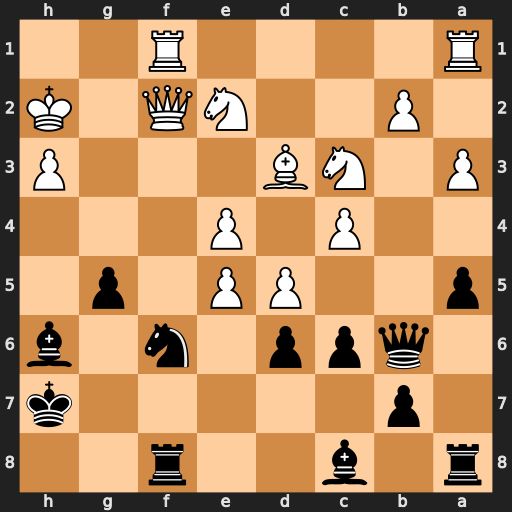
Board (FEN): r1b2r2/1p5k/1qpp1n1b/p2PP1p1/2P1P3/P1NB3P/1P2NQ1K/R4R2
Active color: b
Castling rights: -
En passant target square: -
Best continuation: Ng4+ hxg4 Rxf2+